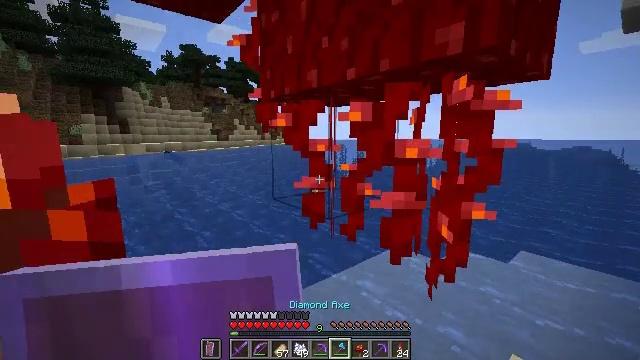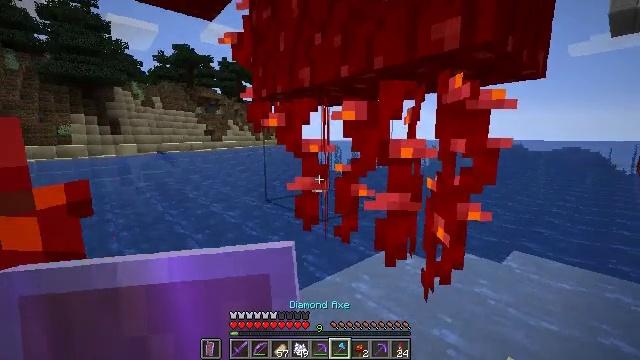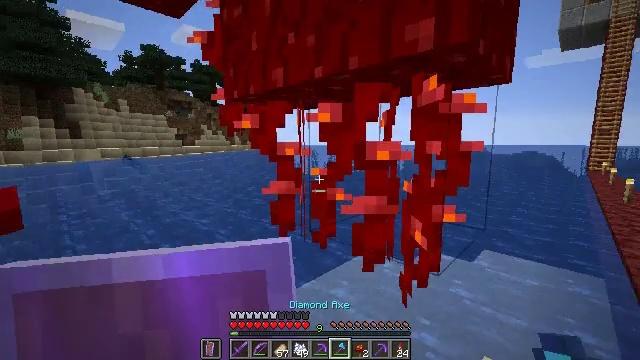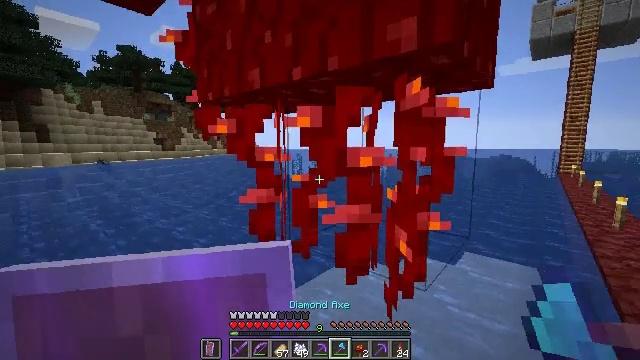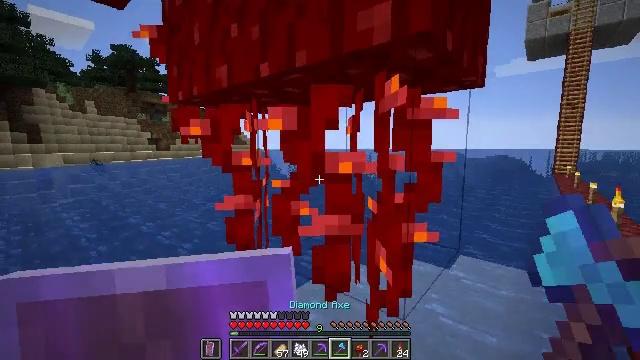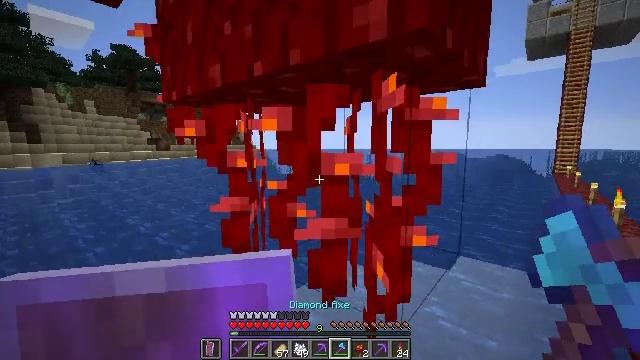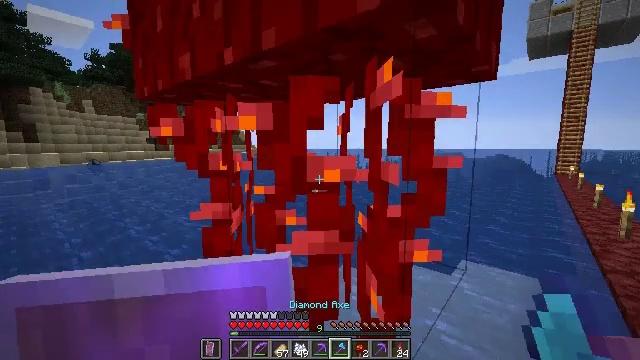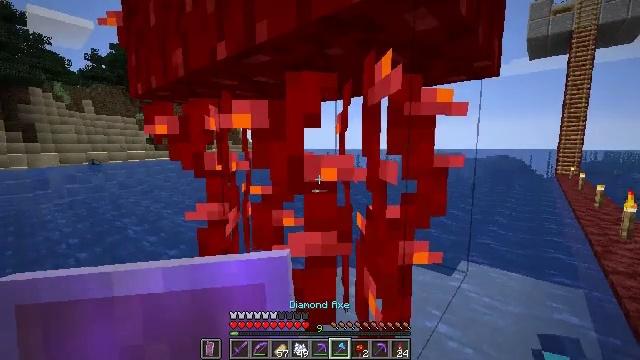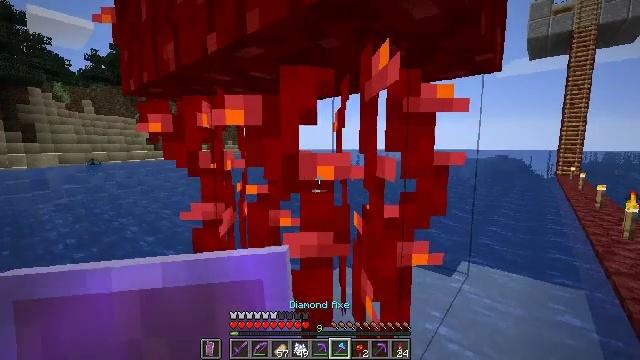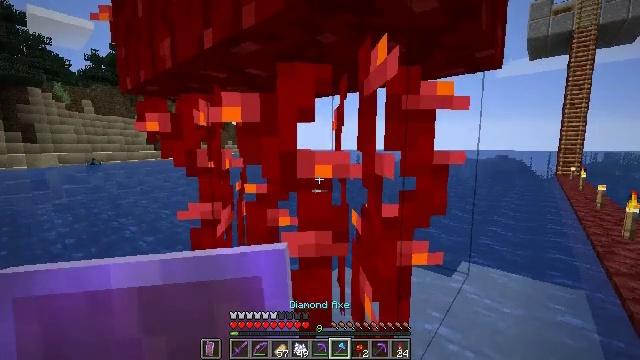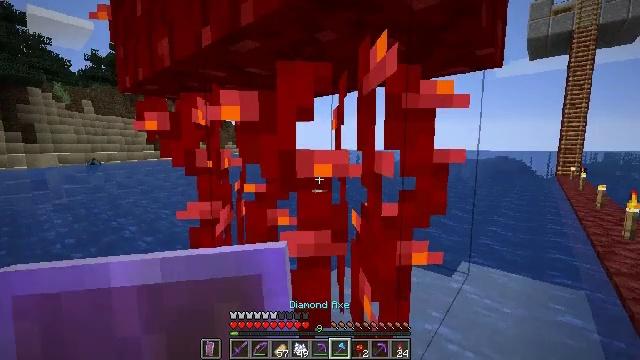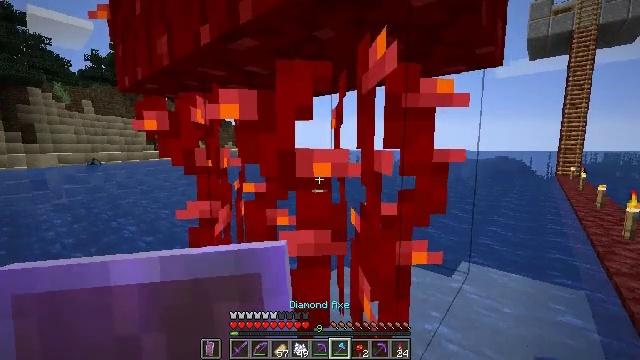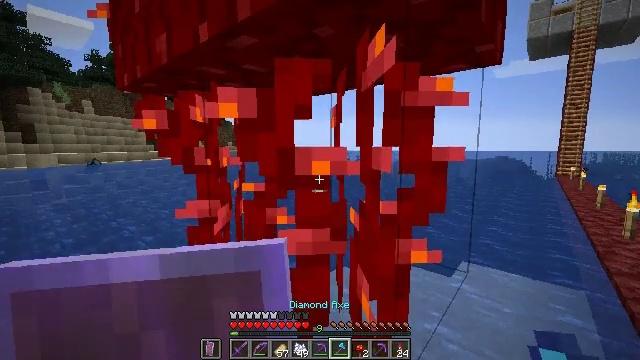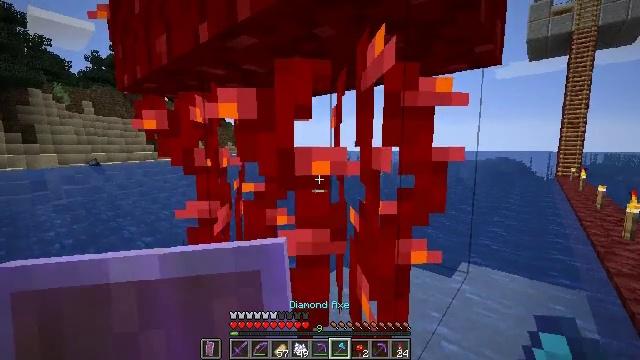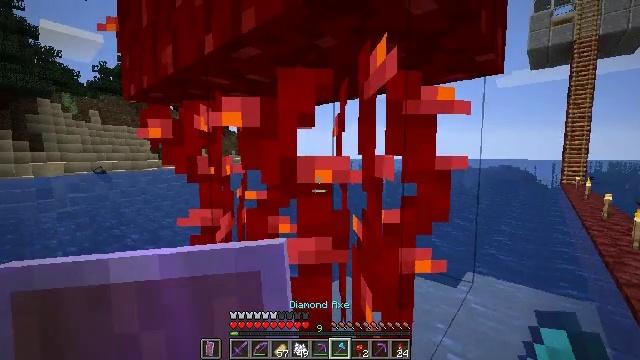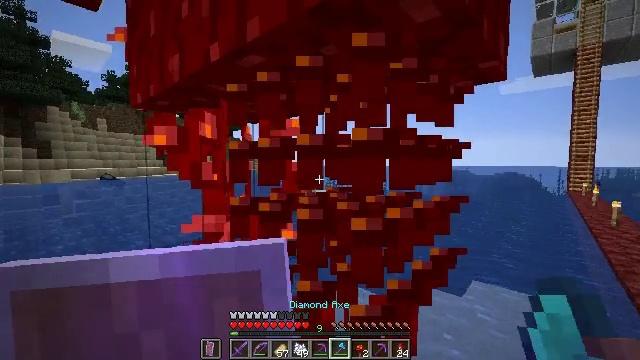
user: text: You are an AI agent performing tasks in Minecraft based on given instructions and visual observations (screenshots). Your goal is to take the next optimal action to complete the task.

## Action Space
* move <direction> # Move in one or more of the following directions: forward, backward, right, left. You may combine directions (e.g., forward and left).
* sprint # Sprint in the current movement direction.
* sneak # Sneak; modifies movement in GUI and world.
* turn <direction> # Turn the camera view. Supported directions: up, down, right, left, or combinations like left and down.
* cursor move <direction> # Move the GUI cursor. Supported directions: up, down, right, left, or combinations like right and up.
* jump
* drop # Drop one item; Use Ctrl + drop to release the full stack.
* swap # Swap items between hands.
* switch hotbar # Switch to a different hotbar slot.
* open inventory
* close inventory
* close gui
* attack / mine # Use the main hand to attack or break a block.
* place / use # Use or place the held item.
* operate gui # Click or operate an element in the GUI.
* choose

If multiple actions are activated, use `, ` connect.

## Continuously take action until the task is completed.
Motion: motion action
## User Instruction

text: Destroy the weeping vines plant.
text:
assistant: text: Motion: turn right
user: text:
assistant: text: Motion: move forward, turn right and up
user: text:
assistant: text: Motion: move forward, turn right
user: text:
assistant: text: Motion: move forward
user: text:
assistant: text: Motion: move forward
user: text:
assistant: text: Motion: no_op
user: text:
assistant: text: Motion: no_op
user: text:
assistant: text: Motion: no_op
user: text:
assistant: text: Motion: no_op
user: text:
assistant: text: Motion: no_op
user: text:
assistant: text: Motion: no_op
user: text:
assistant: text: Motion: no_op
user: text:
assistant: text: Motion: no_op
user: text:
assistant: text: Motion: turn up
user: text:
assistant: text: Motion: turn up, attack / mine
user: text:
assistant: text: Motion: attack / mine
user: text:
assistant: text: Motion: move forward, turn left and up, attack / mine
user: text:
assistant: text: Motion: move forward, turn left, attack / mine
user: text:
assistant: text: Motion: move forward, turn left, attack / mine
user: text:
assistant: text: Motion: move forward, attack / mine
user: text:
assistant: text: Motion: move forward, attack / mine
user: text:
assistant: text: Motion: attack / mine